Interaction volume radius: 10 \u00c5
Interaction volume height: 10 \u00c5
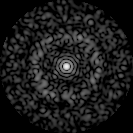
Disorder parameter: 0.8539